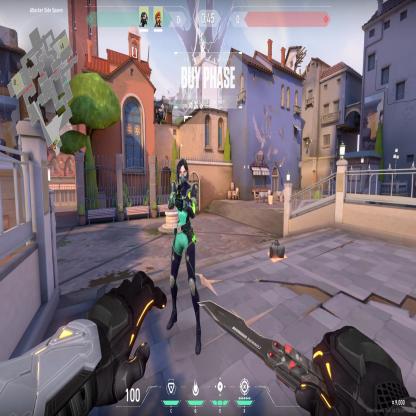
Label: dropped spike ; teammate